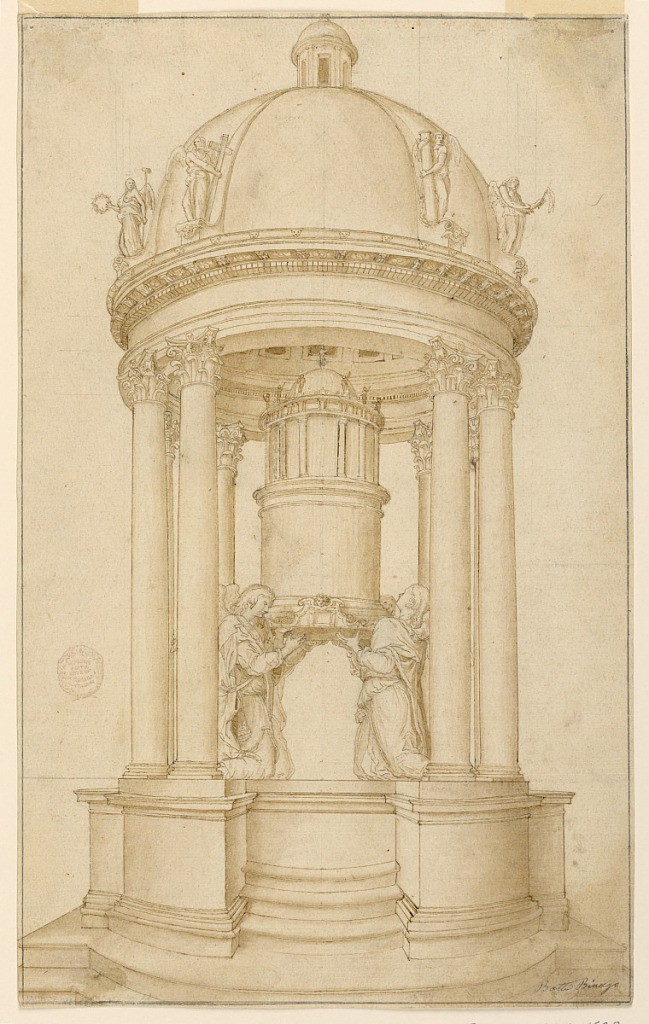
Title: Project for a tabernacle intended to be executed in bronze
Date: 1575–1600
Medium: Pen, brush and bistre on paper
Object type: Drawing
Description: Vertical composition of a tabernacle. The dome of an open pavillion is supported by four pairs of corinthian columns. In the interior are four kneeling angels who support a high circular structure. At the foot of the dome are four angels with arms of the Passion above the entablature. The project is not shown in its entirety.